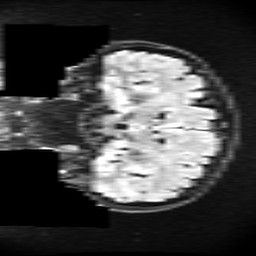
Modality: FLAIR
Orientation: coronal
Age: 23
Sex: female
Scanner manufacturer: ge
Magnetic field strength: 3 T
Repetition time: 11 s
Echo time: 0.1497 s